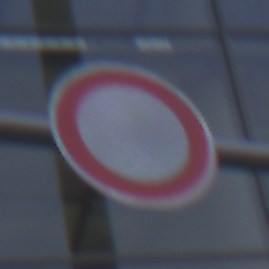
Verkehrszeichen: VerbotFahrzeugeAllerArt
Umgebung: Outdoor, Urban
Tageszeit: SunriseSunset
Wetter: PartlyCloudy
Licht: Natural
Jahreszeit: NotSpecified
Kontrast: MediumContrast